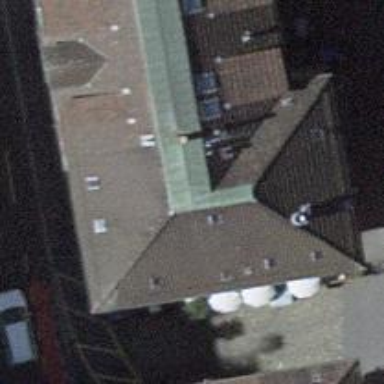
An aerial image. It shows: Restaurant.